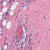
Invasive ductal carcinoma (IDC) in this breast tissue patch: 1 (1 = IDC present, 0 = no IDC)